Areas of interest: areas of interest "Commercial service"
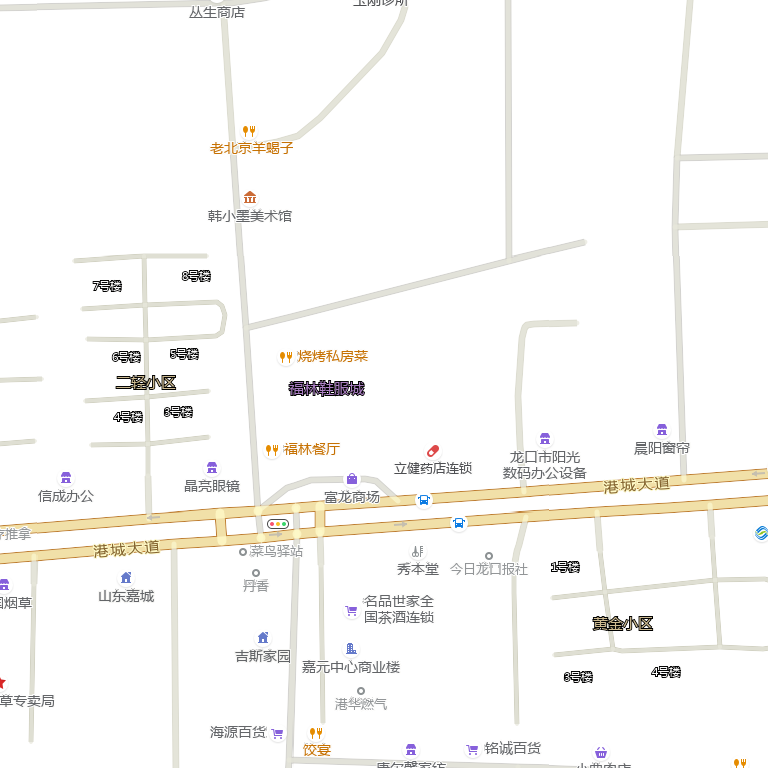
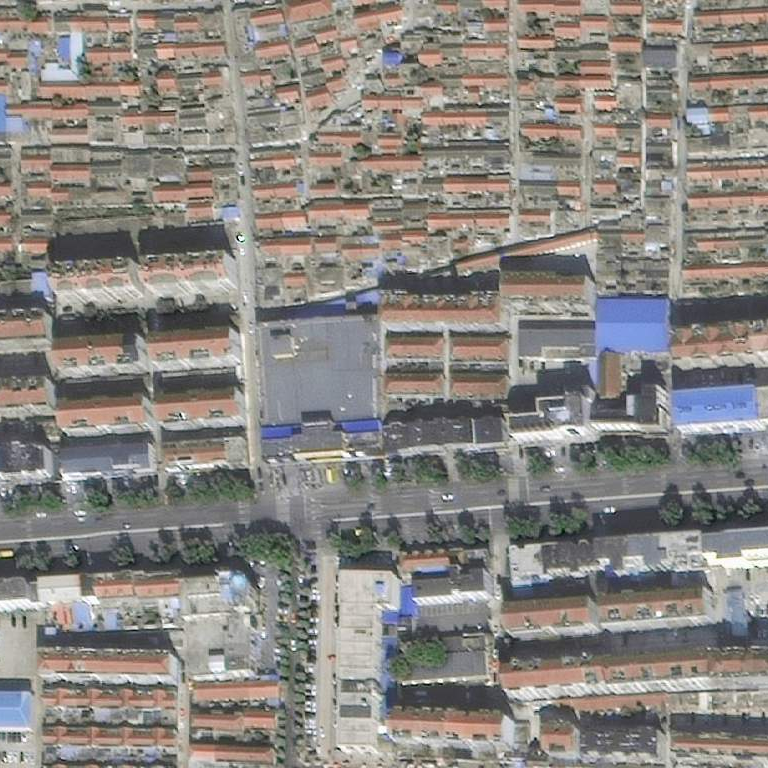